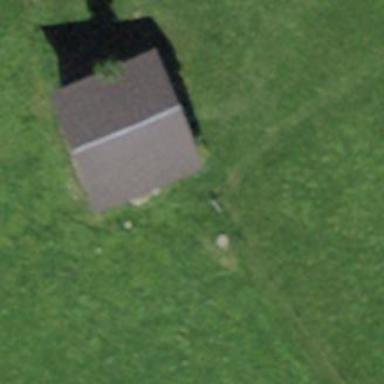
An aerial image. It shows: Rural barn.